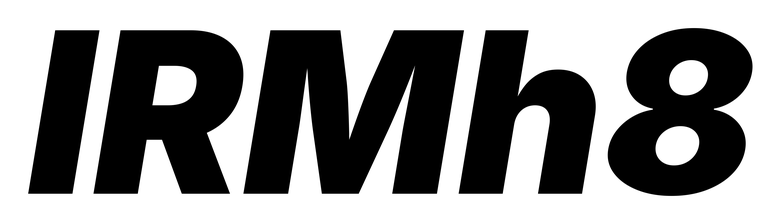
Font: Inter-Italic_Black_Italic